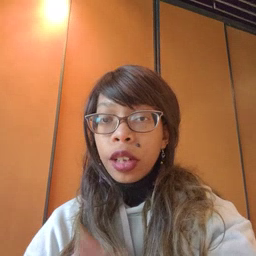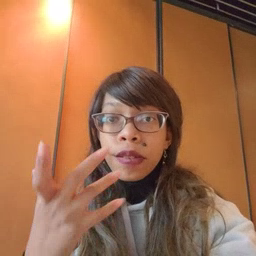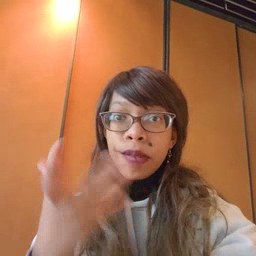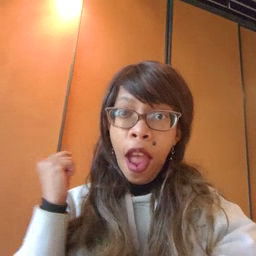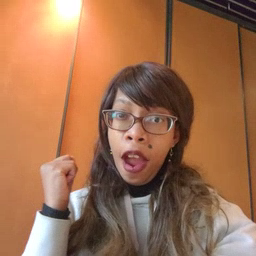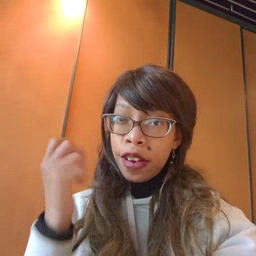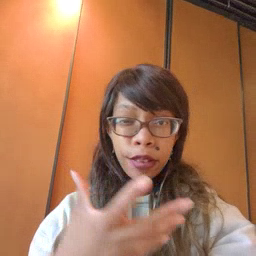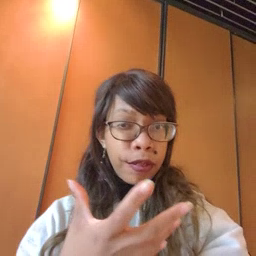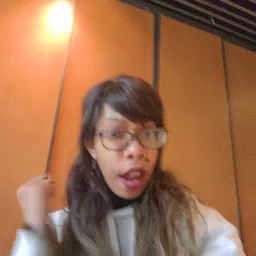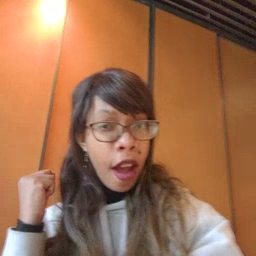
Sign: fast